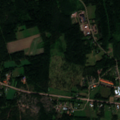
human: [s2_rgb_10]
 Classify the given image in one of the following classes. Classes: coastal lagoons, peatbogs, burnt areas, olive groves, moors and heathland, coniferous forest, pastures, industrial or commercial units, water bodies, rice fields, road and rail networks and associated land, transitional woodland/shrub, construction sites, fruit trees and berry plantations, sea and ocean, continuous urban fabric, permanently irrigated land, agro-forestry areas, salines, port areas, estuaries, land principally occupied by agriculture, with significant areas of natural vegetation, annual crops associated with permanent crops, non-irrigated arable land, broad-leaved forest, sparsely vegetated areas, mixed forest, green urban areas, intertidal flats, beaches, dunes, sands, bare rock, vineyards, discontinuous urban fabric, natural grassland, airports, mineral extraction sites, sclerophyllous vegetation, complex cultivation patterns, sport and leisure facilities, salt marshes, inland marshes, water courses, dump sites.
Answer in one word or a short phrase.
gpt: discontinuous urban fabric, non-irrigated arable land, land principally occupied by agriculture, with significant areas of natural vegetation, coniferous forest, mixed forest